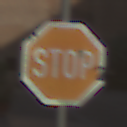
Verkehrszeichen: Stop
Umgebung: Outdoor, Urban
Tageszeit: SunriseSunset
Wetter: PartlyCloudy
Licht: Natural
Jahreszeit: NotSpecified
Kontrast: LowContrast